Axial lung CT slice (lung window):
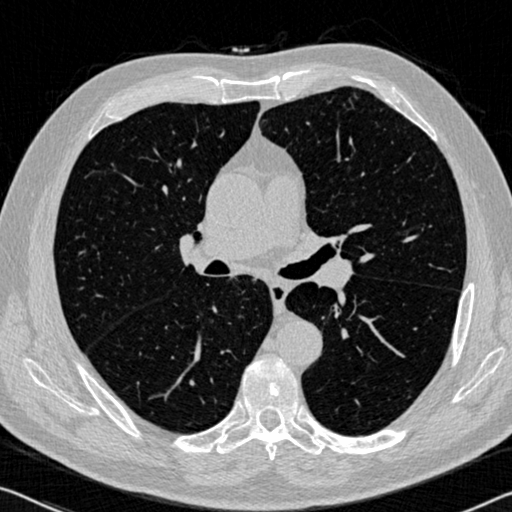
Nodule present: no